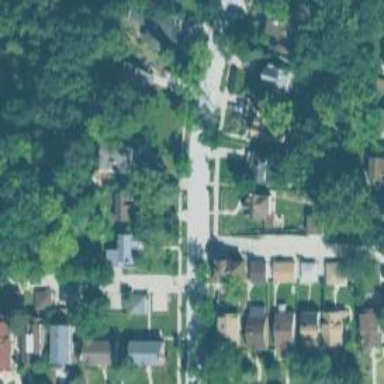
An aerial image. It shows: Residential road with separate asphalt sidewalk.